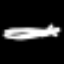
Label: fork